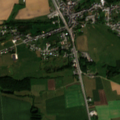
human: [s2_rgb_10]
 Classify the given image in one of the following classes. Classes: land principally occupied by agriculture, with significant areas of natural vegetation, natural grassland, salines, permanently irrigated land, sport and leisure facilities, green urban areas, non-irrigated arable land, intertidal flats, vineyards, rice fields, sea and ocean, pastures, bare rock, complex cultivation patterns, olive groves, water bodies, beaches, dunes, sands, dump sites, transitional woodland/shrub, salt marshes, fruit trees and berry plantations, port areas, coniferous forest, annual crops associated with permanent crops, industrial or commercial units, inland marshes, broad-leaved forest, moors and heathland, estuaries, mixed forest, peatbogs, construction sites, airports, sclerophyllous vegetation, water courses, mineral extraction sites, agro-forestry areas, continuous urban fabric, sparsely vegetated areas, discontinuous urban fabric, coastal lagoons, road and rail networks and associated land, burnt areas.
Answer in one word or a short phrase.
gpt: discontinuous urban fabric, non-irrigated arable land, pastures, complex cultivation patterns